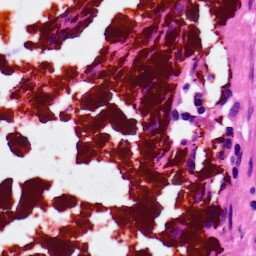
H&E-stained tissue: Lung